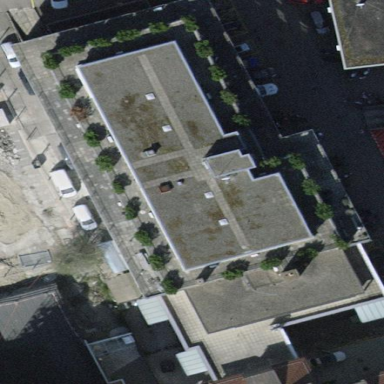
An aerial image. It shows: Commercial building.